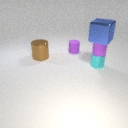
large brown metal cylinder to the left of small purple rubber cylinder